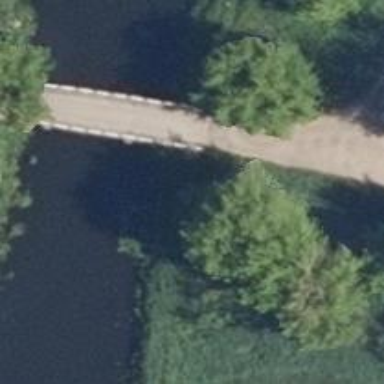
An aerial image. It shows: Unclassified road passing over concrete bridge.